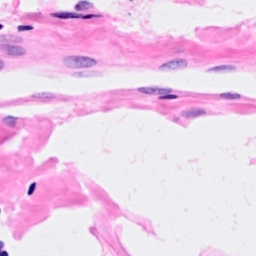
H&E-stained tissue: Breast